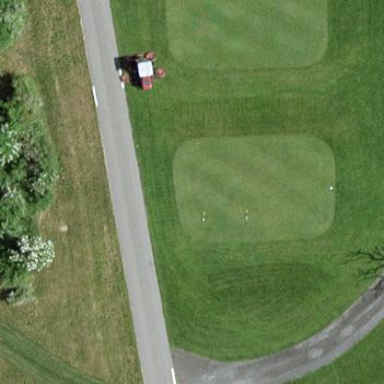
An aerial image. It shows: Golf tee.